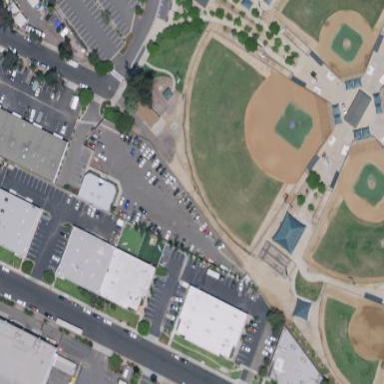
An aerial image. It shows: Baseball pitch for leisure and sports activities.